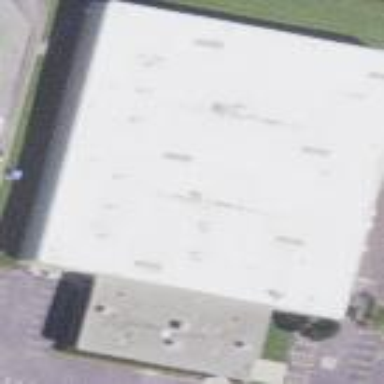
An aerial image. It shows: Industrial building.